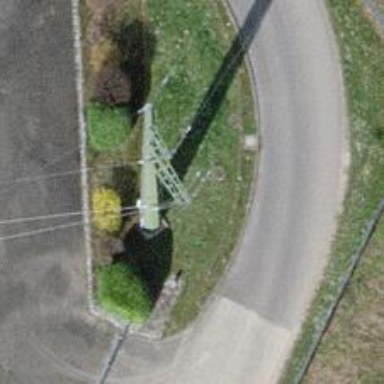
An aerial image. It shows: Power pole.